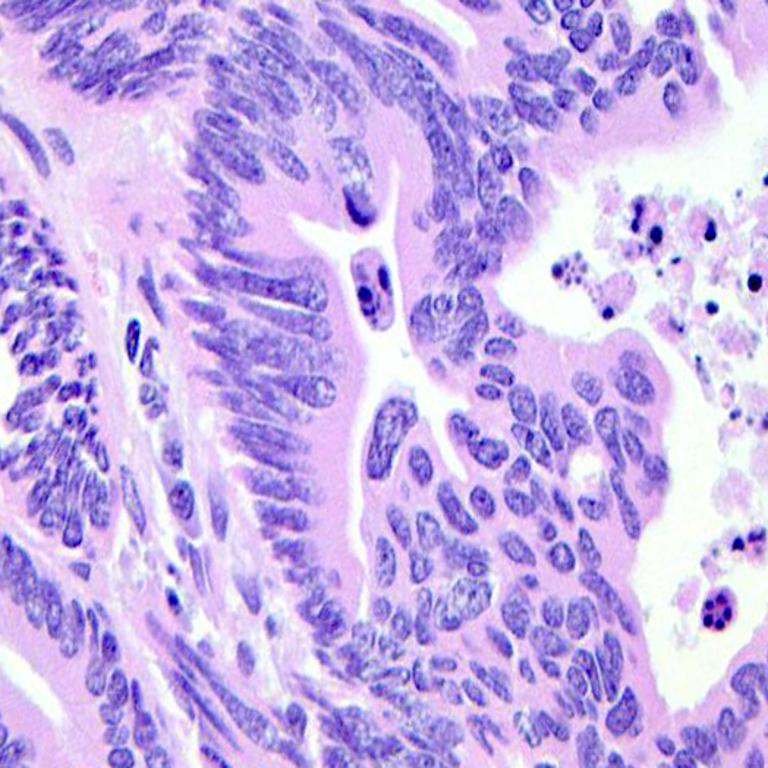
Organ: colon
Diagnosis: adenocarcinomas